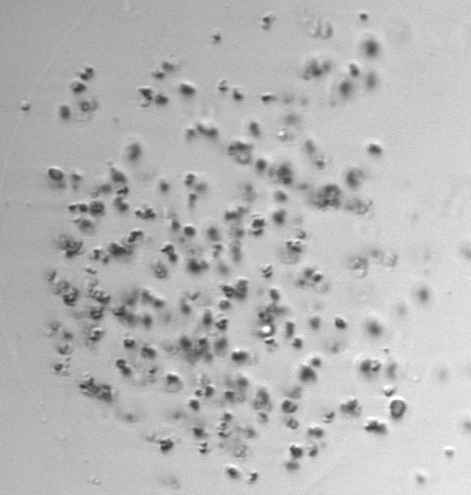
Label: Phaeocystis